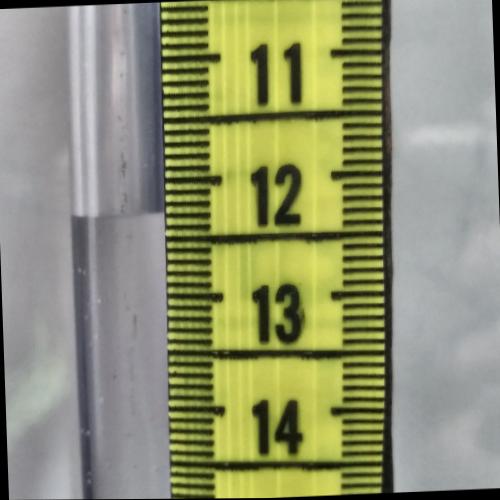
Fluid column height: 12.3 cm